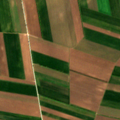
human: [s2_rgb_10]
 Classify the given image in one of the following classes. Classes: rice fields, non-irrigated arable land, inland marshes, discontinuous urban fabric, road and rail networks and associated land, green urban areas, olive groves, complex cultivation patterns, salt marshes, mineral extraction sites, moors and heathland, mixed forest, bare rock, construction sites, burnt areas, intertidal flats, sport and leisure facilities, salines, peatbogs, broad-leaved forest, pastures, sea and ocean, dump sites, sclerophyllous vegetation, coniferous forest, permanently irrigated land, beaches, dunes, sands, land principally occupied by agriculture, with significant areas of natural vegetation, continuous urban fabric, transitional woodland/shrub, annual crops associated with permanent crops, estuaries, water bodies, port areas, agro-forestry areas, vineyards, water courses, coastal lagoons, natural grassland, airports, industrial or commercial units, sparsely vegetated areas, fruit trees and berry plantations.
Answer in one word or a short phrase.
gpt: non-irrigated arable land